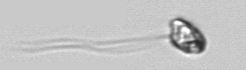
Label: flagellate_morphotype1